Question:
From the image above you can see a column in the MySQL database (table Question) where I have a column that has a default value of 'Approved'. However if I make a new Question instance, set values on the object but not the status property it persist null in the status column instead of using the default value. Do I need to set the default value in the Java code instead? (Where I persist it)
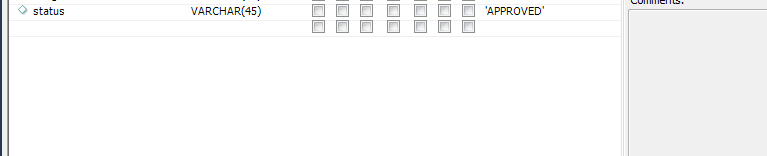
Answer: Yes. When a persistent field of an entity is null, JPA doesn't ignore it. It sets the column to null in the generated insert/update statements. So you must set it to the default value in Java. The constructor of the entity could be the appropriate place to set such a default value.